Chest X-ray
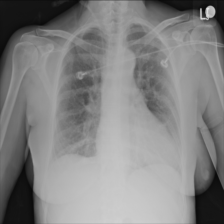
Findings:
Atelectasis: negative
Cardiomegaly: negative
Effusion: negative
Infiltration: negative
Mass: negative
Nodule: negative
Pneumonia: negative
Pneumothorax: negative
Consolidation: negative
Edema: negative
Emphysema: negative
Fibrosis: negative
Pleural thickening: negative
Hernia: negative